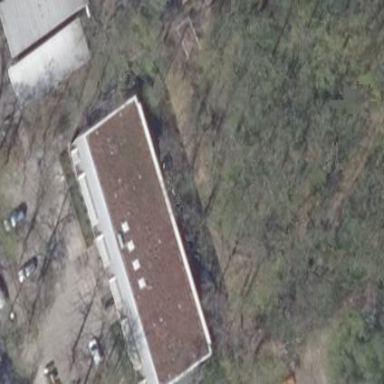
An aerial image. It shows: Dormitory building with skillion roof shape.